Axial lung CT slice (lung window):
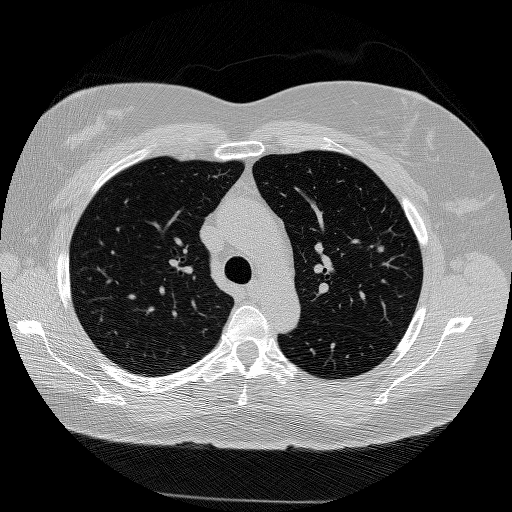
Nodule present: yes
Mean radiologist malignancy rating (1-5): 5